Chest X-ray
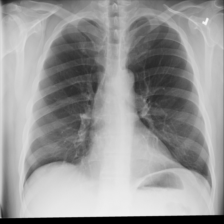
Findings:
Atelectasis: negative
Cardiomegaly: negative
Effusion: negative
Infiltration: negative
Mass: negative
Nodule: negative
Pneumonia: negative
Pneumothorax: negative
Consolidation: negative
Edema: negative
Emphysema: negative
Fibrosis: negative
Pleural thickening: negative
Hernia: negative